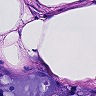
Metastatic tissue present: no